Question: I want to add a feature to my Mac app inspired by the Help mode in iPhoto for iPad, pictured below. I would love to do this using built-in APIs, so I don't have to build my own tool-tip-like view. Is there any way for me to either show multiple tool tips at the same time, or to achieve something similar using 'NSHelpManager'?

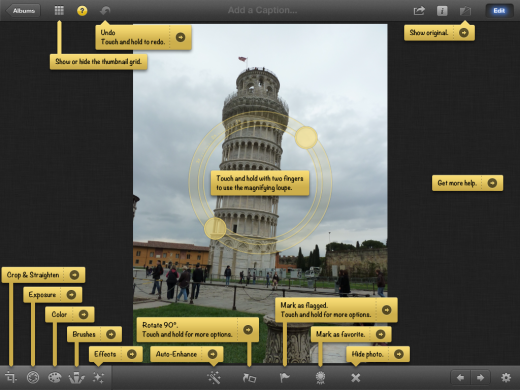
Answer: If you are targeting 10.7 or later you could do this fairly easily using 'NSPopover'. You would have to create quite a few popover windows but it isn't difficult to do.